Question: I'm trying to create a custom master page template in a SharePoint Online environment. I'm using the Design manager to upload the design files. I've mapped the network drive like the page described and can open and view the files, but I cannot upload files to the location. Every time I try I get the following error:
> Error 0x800700E0: Access Denied. Before opening files in this
location, you must first add the website to your trusted sites list,
browse to the website, and select the option to login automatically.

I've added the site to the trusted sites list, as well as selected the option to login automatically. The WebClient service is also running.
How can I upload files to this location?
The only explanation I can think of is that I am logged into windows on a Microsoft account, and I use a different Microsoft account for SharePoint. I can map the network drive fine, but when I try and map it with the option "Connect using different credentials", and I use my SharePoint Online account, I get the same access denied error.
Thanks
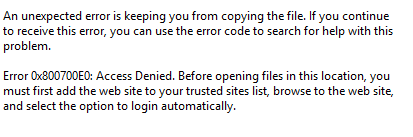
Answer: In this circumstance, it was actually the Trusted Sites that I had added. I added 'mysite.sharepoint.com' as well as '*.sharepoint.com' to my trusted sites. As soon as I also added: '*.lync.com', '*.microsoftonline.com' and "*.outlook.com", I had no problems writing to the directory